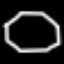
Label: octagon